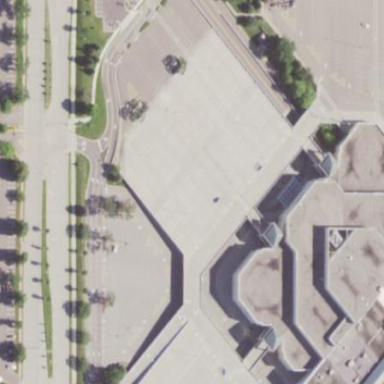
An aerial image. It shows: Multi-storey parking building.